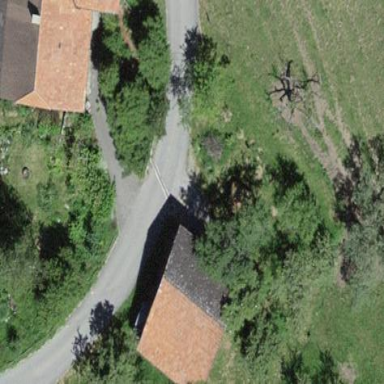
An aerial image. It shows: Barn.